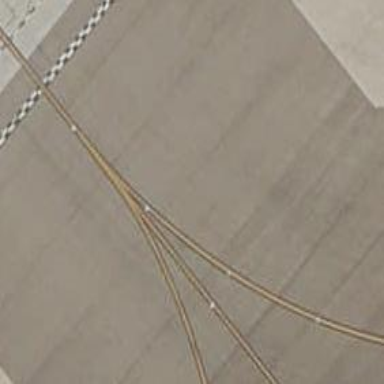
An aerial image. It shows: Image of taxiway at airport.